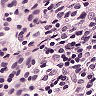
Metastatic tissue present: no